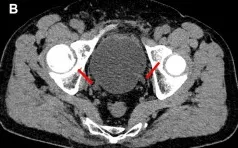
(B) Axial section of CT examination before PCNL showed the dilation of bilateral ureters (red arrows).
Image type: radiology (ct)